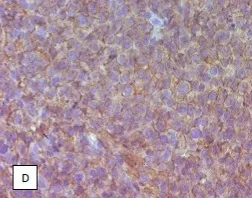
(CD20 : Gx400): diffuse and intense expression of CD20 in tumour cells.
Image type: pathology (immunostaining)